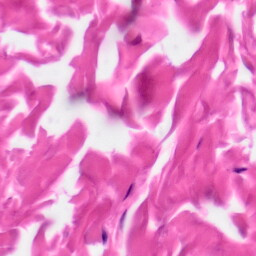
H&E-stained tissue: Skin